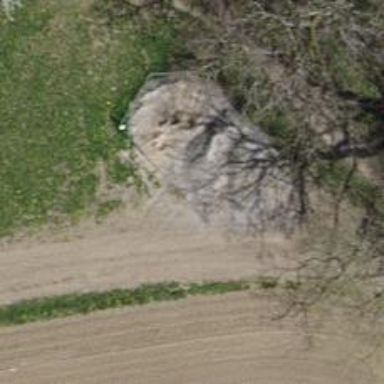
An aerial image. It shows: Dirt path.